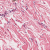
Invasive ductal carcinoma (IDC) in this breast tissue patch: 0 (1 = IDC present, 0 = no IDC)